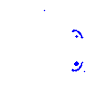
Particle: pion